Question: I'm trying the second approach to <URL>, drawing on a canvas and using the result as a texture. It basically works, except for the following problem -don't know if it's a bug:
I create two texts, with transparent background, and overlap then. They show ok, but when I rotate one of them, the transparency is messed up.
I create the text objects with following (excerpt) function
'''
function createText(text, ...){
var textHolder = document.createElement( 'canvas' );
var ctext = textHolder.getContext('2d');
...
var tex = new THREE.Texture(textHolder);
var mat = new THREE.MeshBasicMaterial( { map: tex, overdraw: true});
mat.transparent = true;
mat.map.needsUpdate = true;
var textBoard = new THREE.Mesh(new THREE.PlaneGeometry(textHolder.width, textHolder.height),mat);
textBoard.dynamic = true;
textBoard.doubleSided = true;
return textBoard;
}
'''
and add them to the scene.
See demonstration with full code in <URL>

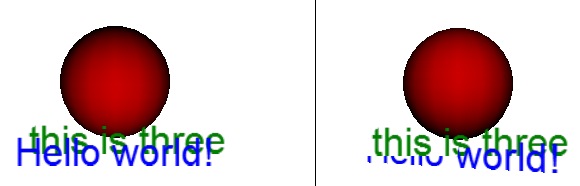
Answer: Transparency is tricky in webGL.
The best solution in your case is to do the following for your transparent text material:
'''
mat.depthTest = false;
'''
updated fiddle: <URL>
three.js r.55